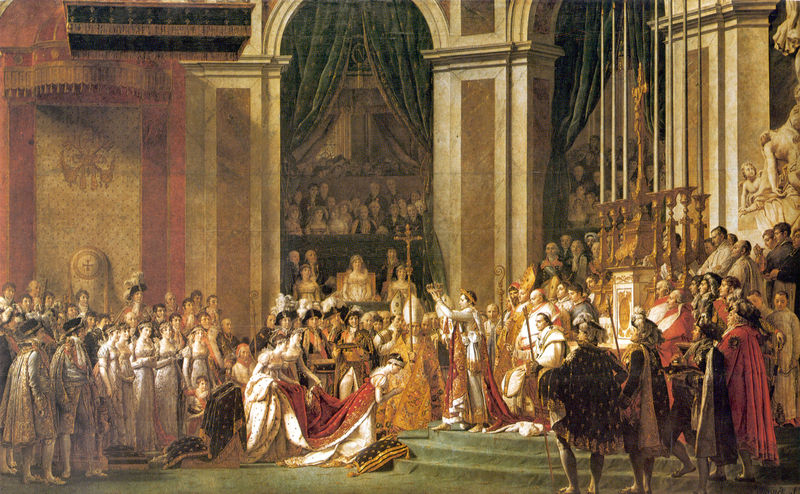
Titel: Le Sacre de Napoléon et le couronnement de l'Impératrice Joséphine, Die Krönung Napoleons I. und der Kaiserin Joséphine in der Kathedrale Notre-Dame in Paris, 2. Dezember 1804
Künstler: Jacques Louis David
Standort: Paris
Institution: Musée du Louvre
Schlagwörter: feder, gemälde, mann, umhang, weiß, frauen, gelb, grün, menschen, sitzen, damen, frankreich, frau, grau, hell, hut, kleid, kleider, licht, marmor, männer, orange, paris, pfeiler, raum, schmuck, schwarz, stützen, säule, säulen, ölbild, rot, schloss, fest, gesellschaft, herren, leute, teppich, versammlung, architektur, federn, hermelin, historie, pelz, samt, stehen, hände, vorhang, kirche, gewand, gold, mantel, stoff, adel, gewänder, klassizismus, publikum, theater, krone, seide, skulptur, statue, adelige, fell, balkon, schleppe, bogen, italien, zuschauer, hof, pilaster, saal, rundbogen, stille, querformat, treppe, treppen, bischof, gefolge, historienbild, kaiser, kissen, könig, papst, soldaten, thron, gäste, polster, vorhänge, wandteppich, kerze, kerzen, stufe, stufen, logen, bögen, umgang, burg, kreuz, religion, palast, dom, waffen, knien, soldat, waffe, mäntel, napoleon, herrscher, kardinal, nerz, tron, beten, ehefrau, zeremonie, kranz, ritter, brokat, altar, kathedrale, rom, wappen, ehe, kreuze, statuen, hubi, kanzel, kniend, rundbögen, andacht, historienmalerei, krönung, priester, empfang, trepe, chor, audienz, vatikan, verbeugung, baldachin, bischöfe, lanzen, mitra, umhänge, adelig, adlige, hochzeit, hofgesellschaft, königin, kaiserreich, empire, prunk, heilig, david, josefine, josephine, gattin, louvre, hermelinmantel, wandbehang, hofstaat, bitten, kaiserin, ornat, zepter, kniefall, ingres, kardinäle, notre dame, versailles, stiegen, hände falten, katholisch, selbstdarstellung, peronen, bischofsstab, niederknien, bonaparte, thronsaal, zeugen, kuk, fauen, pius, kaiserkrönung, schade, höflinge, verneigung, festakt, gefolgschaft, bischoff, orant, selig, festgesellschaft, jacques louis david, adle, frankzösisch, stugen, zuseher, imperium, teilnehmer, hermali, katholen, marie louise, petrsdom, mäjestät, ehrerbiertung, mpapst